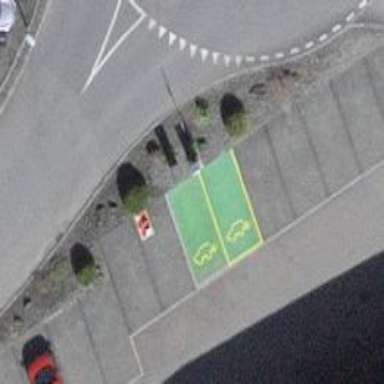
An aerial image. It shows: Charging station.